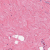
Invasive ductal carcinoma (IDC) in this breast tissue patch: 0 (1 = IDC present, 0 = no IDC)